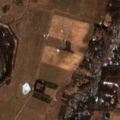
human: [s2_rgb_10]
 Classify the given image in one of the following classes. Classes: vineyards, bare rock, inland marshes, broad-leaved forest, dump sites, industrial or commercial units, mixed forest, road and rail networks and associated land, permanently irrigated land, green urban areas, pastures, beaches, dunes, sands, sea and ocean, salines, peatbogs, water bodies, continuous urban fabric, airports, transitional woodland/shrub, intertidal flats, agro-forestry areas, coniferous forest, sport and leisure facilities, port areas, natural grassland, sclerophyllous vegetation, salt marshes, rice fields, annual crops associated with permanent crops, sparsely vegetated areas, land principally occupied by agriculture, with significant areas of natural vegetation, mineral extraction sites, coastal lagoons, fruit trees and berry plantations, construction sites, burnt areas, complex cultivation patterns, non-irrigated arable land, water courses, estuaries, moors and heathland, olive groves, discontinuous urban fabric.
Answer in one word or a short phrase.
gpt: non-irrigated arable land, transitional woodland/shrub